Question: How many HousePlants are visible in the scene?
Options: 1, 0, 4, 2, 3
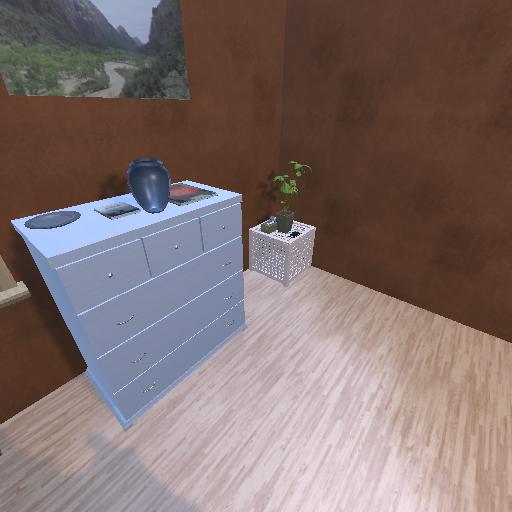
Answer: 1